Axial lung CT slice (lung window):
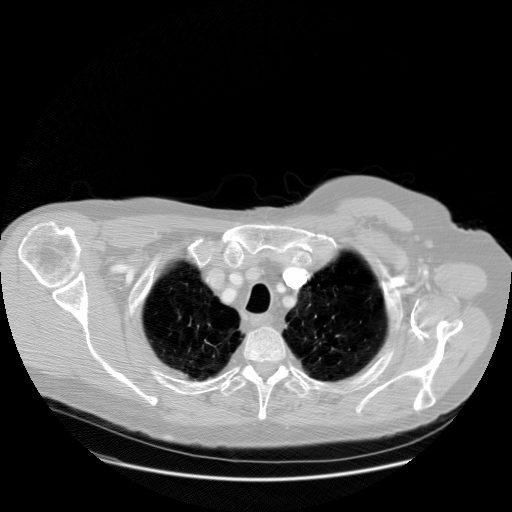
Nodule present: no